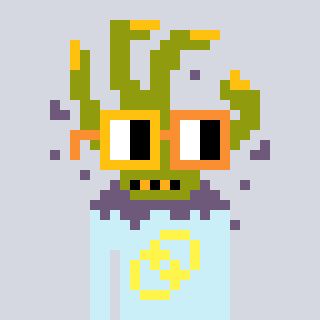
a pixel art character with square yellow and orange glasses, a zombie-hand-shaped head and a cold-colored body on a cool background